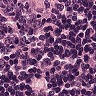
Metastatic tissue present: yes